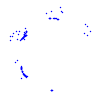
Particle: pion